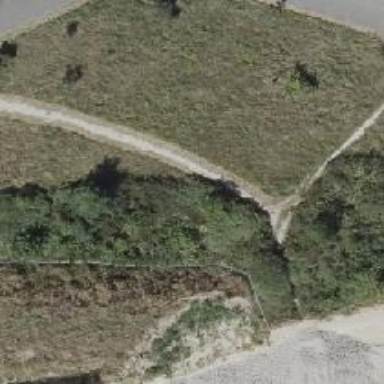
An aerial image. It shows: Compacted path road.